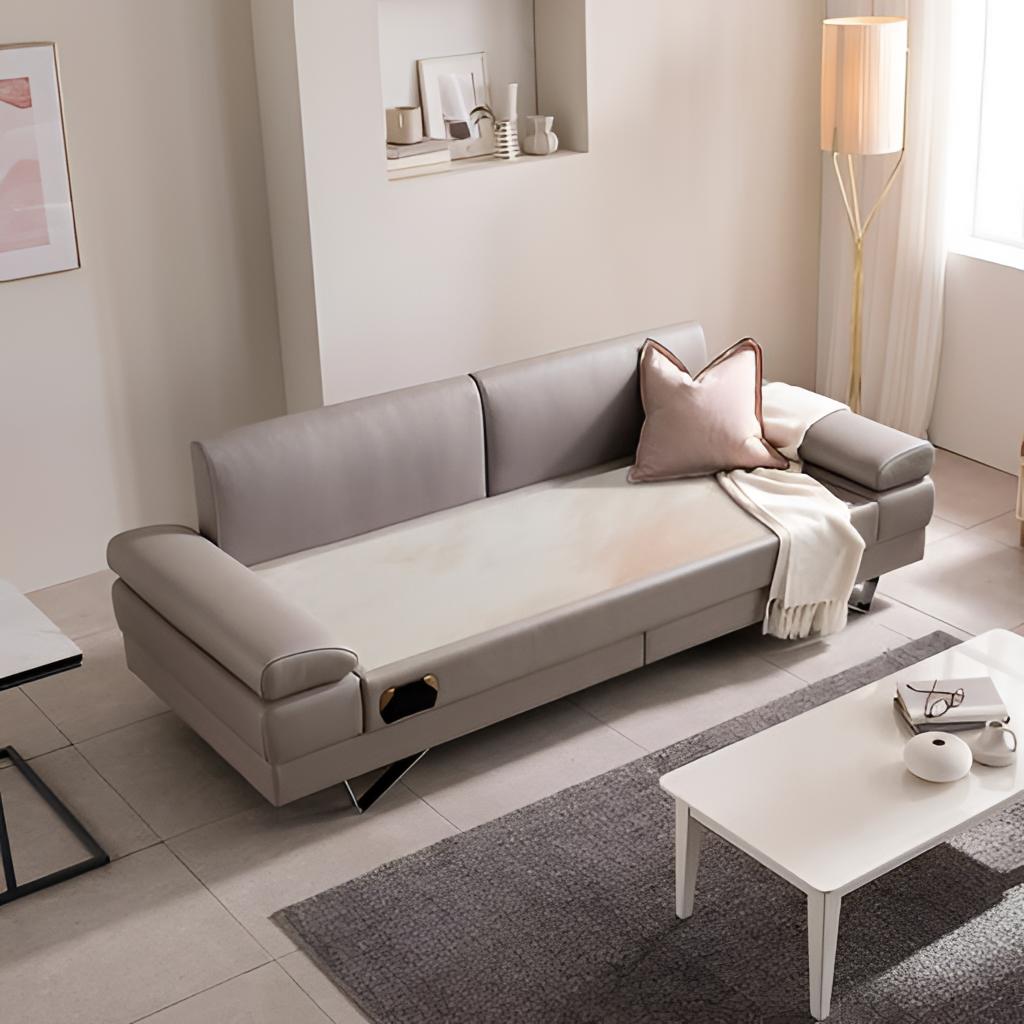
leather sofa, living room, tile flooring, with large square pattern, cream paint wallpaper, with solid pattern, modern